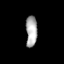
Tissue: prostate
Cell type: Fibroblasts
Senescence score: 0.7646
Nuclear area (px): 345
Mean DAPI intensity: 171.635